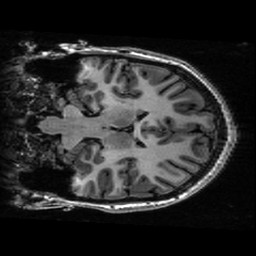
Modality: T1w
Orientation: coronal
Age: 19
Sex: female
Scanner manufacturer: ge
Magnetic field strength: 3 T
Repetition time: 0.01144 s
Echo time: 0.005012 s